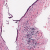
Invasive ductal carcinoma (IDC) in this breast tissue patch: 1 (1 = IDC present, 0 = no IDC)